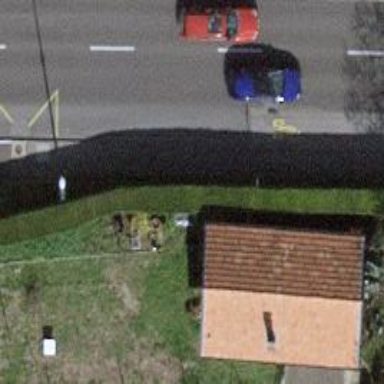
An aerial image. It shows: Asphalt sidewalk.